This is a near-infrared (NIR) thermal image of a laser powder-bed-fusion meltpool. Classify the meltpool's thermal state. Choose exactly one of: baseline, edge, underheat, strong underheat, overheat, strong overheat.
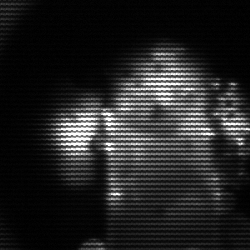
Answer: strong underheat